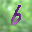
Label: 6